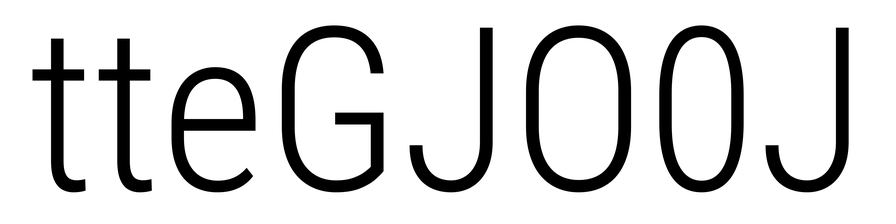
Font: Roboto_Condensed_Light